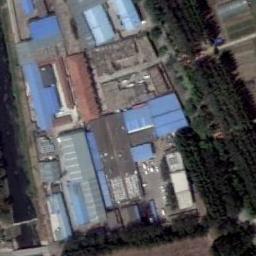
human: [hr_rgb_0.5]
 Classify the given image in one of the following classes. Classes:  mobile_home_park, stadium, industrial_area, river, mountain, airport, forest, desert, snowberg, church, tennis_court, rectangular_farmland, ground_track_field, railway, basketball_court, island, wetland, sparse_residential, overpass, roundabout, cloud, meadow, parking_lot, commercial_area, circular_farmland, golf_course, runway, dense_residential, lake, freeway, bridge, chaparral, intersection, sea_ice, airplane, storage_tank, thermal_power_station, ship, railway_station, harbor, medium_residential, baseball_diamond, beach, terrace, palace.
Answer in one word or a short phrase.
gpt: industrial_area